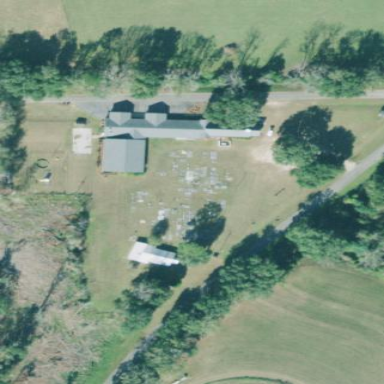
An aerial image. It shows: Cemetery.